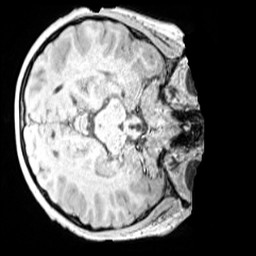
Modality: MP2RAGE
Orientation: axial
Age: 12
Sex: male
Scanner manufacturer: siemens
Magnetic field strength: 3 T
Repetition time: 4 s
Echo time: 0.00299 s